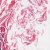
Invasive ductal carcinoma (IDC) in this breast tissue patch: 0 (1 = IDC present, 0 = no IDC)